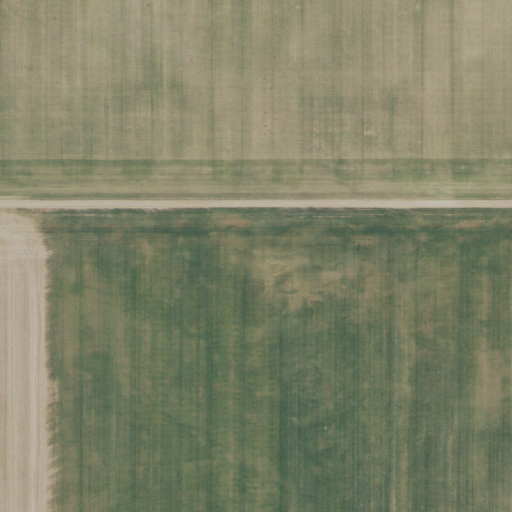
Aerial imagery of bench in Montana named Square Butte Bench containing cultivated crops and open development